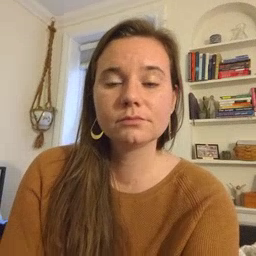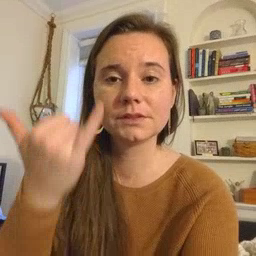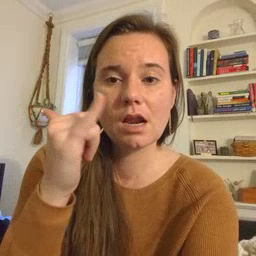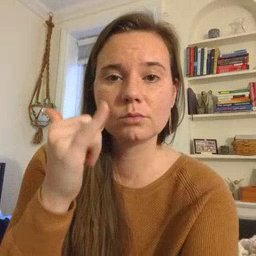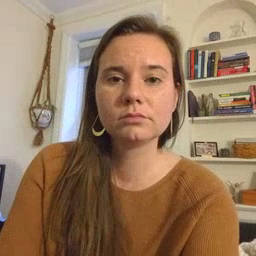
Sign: yellow